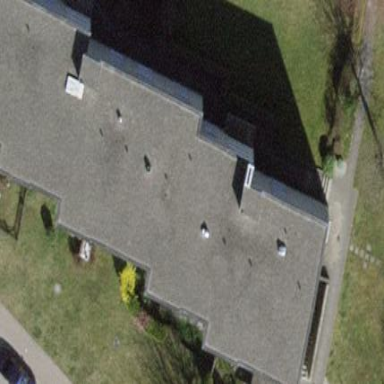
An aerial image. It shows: Building with flat roof.